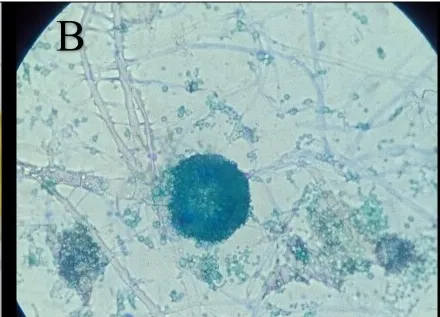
Microbiological culture of Aspergillus fumigatus. B- Conidiophores with a single or bisserial aspergillary vesicle with abundant phialoconid formation.
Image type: pathology (papanicolaou)